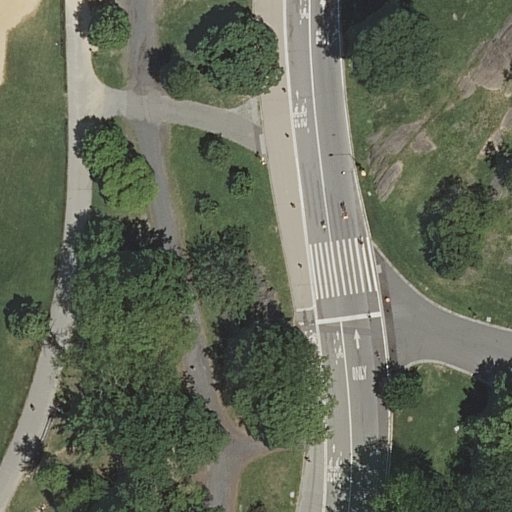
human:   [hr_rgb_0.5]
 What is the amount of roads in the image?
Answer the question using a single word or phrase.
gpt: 8

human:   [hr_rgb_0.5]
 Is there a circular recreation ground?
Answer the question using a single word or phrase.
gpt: no

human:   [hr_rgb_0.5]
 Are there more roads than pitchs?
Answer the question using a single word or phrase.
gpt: yes

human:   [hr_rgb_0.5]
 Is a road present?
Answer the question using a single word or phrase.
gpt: yes

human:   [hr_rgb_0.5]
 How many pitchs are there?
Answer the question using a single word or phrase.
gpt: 1

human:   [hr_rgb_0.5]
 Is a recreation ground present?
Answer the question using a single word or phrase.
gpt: yes

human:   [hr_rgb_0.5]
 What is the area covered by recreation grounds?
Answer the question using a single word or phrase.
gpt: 3774m2

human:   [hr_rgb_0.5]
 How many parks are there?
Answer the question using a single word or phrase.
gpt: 1

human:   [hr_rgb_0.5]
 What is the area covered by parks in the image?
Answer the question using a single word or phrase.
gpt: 10633m2

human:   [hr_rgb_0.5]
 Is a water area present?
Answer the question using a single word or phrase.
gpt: no

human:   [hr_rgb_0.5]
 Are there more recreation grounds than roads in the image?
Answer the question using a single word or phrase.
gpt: no

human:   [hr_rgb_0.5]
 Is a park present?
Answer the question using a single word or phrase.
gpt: yes

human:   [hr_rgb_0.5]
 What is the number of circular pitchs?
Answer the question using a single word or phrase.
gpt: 0

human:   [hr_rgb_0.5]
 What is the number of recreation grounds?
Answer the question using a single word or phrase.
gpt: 1

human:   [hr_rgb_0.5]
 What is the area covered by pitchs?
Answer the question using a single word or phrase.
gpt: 1110m2

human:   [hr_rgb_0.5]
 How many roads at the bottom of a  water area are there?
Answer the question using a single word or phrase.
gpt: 0

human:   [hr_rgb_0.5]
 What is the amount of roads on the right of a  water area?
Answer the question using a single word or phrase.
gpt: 0

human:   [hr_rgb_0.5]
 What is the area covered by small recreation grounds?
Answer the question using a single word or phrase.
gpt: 0m2

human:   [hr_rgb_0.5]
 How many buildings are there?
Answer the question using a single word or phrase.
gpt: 0

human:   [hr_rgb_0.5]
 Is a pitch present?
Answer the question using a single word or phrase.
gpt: yes

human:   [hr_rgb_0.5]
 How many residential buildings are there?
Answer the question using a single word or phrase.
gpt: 0

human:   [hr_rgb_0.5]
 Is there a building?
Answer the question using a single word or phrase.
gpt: no

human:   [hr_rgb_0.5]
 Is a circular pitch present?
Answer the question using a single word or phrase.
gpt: no

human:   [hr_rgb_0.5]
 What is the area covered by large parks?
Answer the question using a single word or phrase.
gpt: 10633m2

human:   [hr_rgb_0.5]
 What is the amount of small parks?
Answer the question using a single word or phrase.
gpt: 0

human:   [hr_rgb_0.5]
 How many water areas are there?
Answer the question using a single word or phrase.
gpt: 0

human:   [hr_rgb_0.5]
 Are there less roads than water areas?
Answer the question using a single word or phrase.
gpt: no

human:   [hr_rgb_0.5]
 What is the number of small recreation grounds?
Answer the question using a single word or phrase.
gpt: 0

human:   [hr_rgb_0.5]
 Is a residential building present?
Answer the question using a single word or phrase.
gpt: no

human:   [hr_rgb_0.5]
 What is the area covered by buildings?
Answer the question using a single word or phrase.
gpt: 0m2

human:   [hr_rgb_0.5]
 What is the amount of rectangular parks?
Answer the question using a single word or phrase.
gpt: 1

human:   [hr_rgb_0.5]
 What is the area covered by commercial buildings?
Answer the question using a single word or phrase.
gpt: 0m2

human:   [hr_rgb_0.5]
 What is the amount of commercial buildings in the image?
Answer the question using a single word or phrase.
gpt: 0

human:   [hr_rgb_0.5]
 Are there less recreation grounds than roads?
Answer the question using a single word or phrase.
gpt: yes

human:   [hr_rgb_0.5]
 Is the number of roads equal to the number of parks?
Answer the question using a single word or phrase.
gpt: no

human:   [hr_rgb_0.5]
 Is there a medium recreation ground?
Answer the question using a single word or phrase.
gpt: no

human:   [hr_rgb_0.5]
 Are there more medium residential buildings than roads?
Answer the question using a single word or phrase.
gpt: no

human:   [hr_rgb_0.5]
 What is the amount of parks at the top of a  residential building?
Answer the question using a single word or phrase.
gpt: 0

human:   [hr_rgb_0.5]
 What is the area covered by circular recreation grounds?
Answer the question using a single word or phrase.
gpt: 0m2

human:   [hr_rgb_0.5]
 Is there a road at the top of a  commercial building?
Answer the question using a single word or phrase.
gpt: no

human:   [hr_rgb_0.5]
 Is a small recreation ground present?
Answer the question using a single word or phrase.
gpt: no

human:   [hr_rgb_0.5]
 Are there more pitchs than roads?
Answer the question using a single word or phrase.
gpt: no

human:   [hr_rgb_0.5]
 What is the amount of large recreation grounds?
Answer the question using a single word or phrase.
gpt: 1

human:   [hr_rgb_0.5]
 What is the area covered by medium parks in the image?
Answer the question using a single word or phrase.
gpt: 0m2

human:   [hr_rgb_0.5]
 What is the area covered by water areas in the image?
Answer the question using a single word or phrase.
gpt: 0m2

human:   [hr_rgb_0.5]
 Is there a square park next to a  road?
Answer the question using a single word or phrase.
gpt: no

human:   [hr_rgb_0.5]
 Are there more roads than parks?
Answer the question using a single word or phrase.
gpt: yes

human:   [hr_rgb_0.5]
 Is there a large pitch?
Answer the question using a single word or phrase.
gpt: yes

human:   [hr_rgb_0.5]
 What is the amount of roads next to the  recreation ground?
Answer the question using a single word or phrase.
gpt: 8

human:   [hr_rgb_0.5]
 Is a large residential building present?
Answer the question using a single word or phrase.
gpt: no

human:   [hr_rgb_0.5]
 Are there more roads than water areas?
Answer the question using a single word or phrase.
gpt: yes

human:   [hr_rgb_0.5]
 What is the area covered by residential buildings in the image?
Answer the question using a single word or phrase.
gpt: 0m2

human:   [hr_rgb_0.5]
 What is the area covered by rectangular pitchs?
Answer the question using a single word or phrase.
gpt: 0m2

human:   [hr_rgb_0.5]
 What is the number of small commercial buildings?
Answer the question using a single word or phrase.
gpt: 0

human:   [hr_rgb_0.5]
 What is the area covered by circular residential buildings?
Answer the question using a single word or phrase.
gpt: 0m2

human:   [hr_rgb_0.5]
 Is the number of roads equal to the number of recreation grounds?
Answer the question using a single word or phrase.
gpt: no

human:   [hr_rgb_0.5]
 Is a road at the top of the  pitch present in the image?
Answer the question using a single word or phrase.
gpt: no

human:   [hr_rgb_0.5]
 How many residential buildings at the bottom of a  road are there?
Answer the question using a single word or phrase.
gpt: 0

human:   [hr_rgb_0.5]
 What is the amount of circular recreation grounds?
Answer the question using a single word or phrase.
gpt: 0

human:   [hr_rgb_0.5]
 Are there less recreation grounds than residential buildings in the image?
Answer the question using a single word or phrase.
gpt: no

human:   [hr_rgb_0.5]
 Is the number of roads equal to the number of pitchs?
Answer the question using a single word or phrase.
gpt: no

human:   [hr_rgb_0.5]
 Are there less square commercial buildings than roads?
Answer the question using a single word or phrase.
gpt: yes

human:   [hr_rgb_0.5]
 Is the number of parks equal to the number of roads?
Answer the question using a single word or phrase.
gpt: no

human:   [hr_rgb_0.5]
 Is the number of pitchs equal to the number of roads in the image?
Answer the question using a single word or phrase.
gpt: no